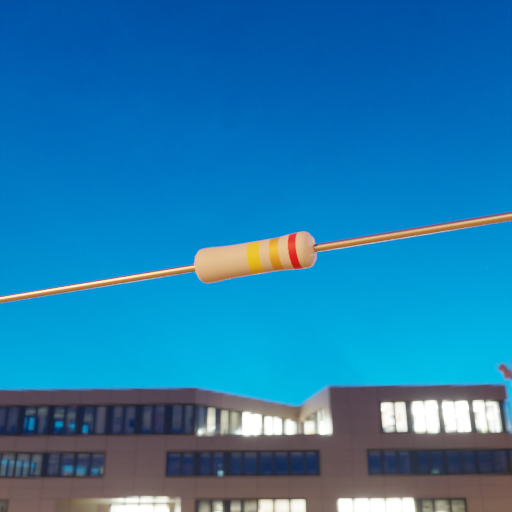
Resistor colour bands (in order): yellow, gold, red